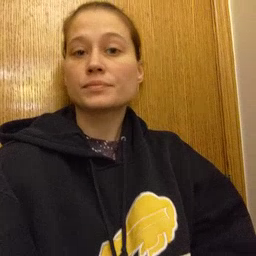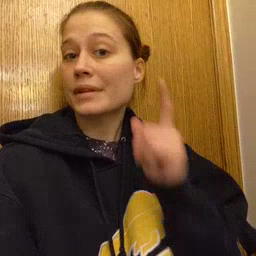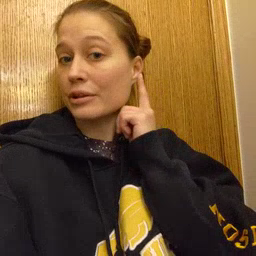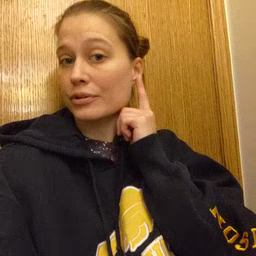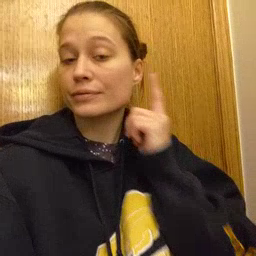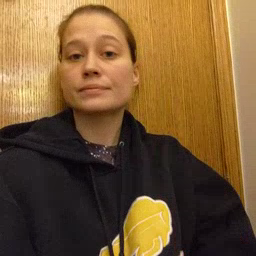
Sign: ear